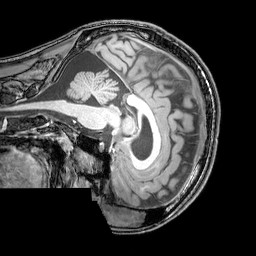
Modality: T1w
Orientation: sagittal
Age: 21
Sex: male
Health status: healthy
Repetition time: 0.081 s
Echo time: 0.037 s